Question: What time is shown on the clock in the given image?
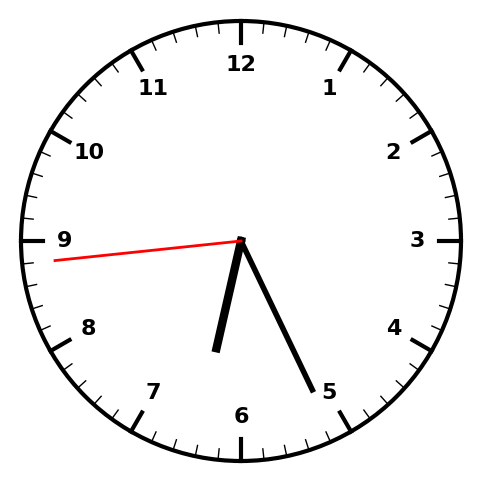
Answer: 06:25:44